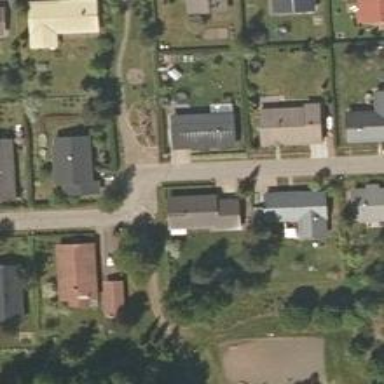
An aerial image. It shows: Residential road with asphalt surface.